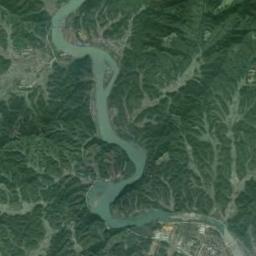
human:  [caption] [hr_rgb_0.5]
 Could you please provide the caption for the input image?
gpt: There are many trees around the river .

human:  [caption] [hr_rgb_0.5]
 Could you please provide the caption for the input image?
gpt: A long, Light green river winding like a streamer, With small islands on the river, Continuous green mountains on both sides, And large buildings .

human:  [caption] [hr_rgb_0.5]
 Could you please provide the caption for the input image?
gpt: The river goes through grass and lines of bare land .

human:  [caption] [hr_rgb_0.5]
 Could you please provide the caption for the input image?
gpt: It is a peaceful scene that a green river with a winding bank goes through the mountainous area covered with vegetation .

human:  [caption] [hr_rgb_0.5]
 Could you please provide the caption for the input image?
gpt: There are green forests and meadows around the river .